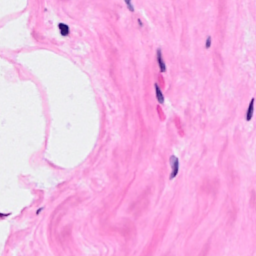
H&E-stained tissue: Breast